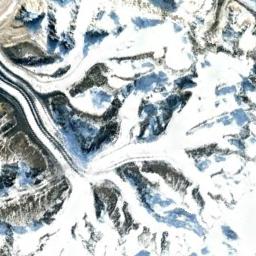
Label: snowberg